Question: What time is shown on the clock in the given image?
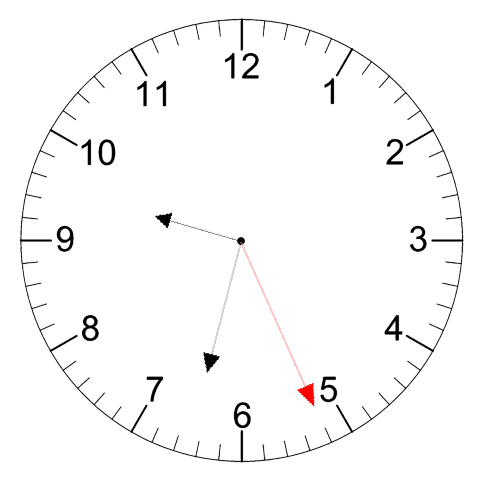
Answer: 09:32:26